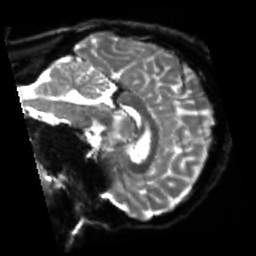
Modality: sbref
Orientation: sagittal
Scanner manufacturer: siemens
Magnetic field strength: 3 T
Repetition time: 4 s
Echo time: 0.0594 s